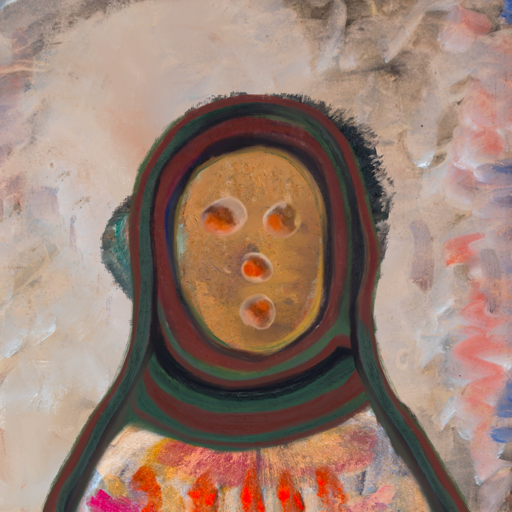
Background: Roy_Bahadur, Head And Neck Front: In_The_Sun, Face Front: Rupkatha, Bust: Childish, Hair Front: Boggyland, Head Accessory: After_Raid_Scarf, Second Necklace: Blank, Necklace: Blank, Baby: Blank